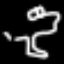
Label: frog